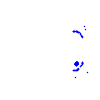
Particle: pion